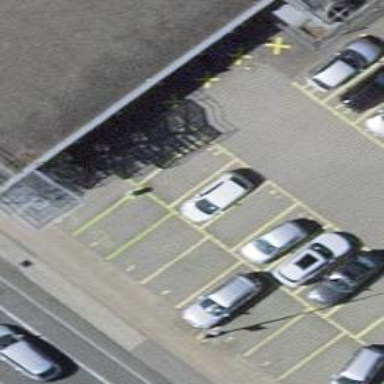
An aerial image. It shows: Charging station.